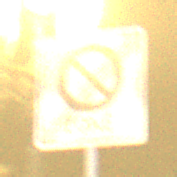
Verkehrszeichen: EndeEingeschraenktesHalteverbotZone
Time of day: Night
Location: Outdoor (Urban)
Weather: Clear
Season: NotSpecified
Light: Artificial